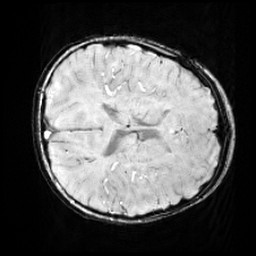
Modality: SWI
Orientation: axial
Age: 9
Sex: male
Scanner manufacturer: siemens
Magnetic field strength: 3 T
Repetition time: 0.027 s
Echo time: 0.02 s